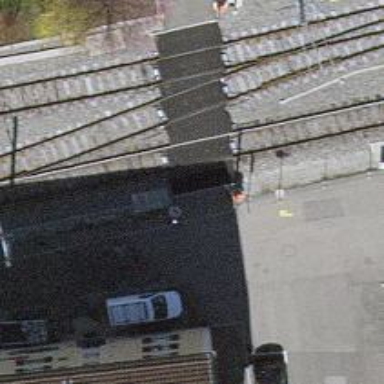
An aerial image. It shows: Crossing for the railway.